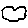
Label: cloud